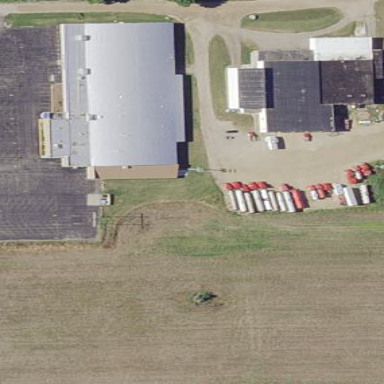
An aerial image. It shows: Building housing bowling alley.